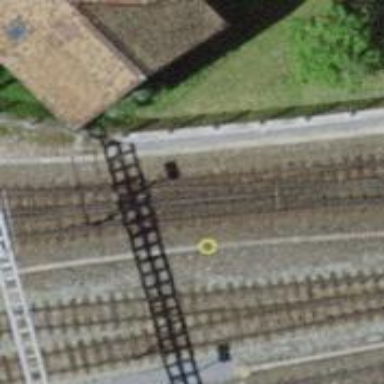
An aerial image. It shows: Narrow-gauge railway with electrified tracks using contact line. Located in service yard with one track.